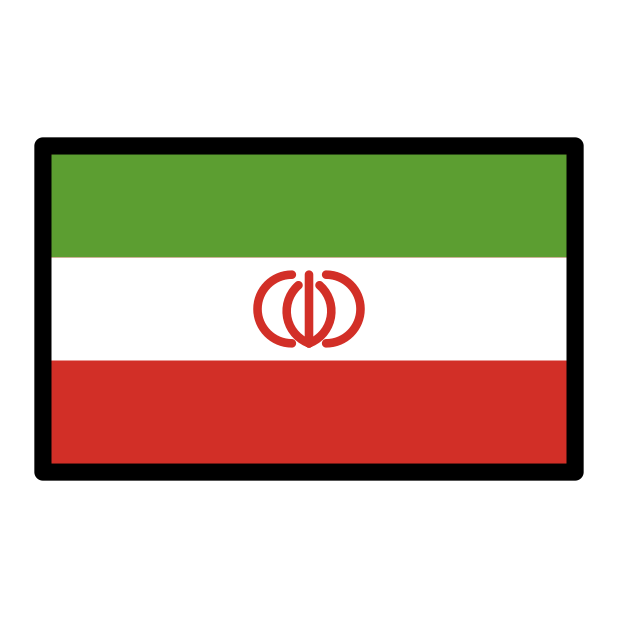
flag: Iran